Question: I have a textView, in that I am entering the data and I pressed on the enter it is going to next line and I entered some other data and I saved it.
The result I am getting is :

And it is stored in services like :
'''
{"PersonID":9416,"PeriodID":59130,"Notes":"tyyyttyt
ttrtrtrt
ttttrtrtr","PeriodDate":"2015-05-08T10:50:00"}
'''
But my requirement is that the string should be stored as :
> tyyyyttyt ttrttrt ttttrtrtr
I searched in google but I didn't get answer for this.
Can any one please help me to sort out this problem ?
I am very new to Objective C topics.
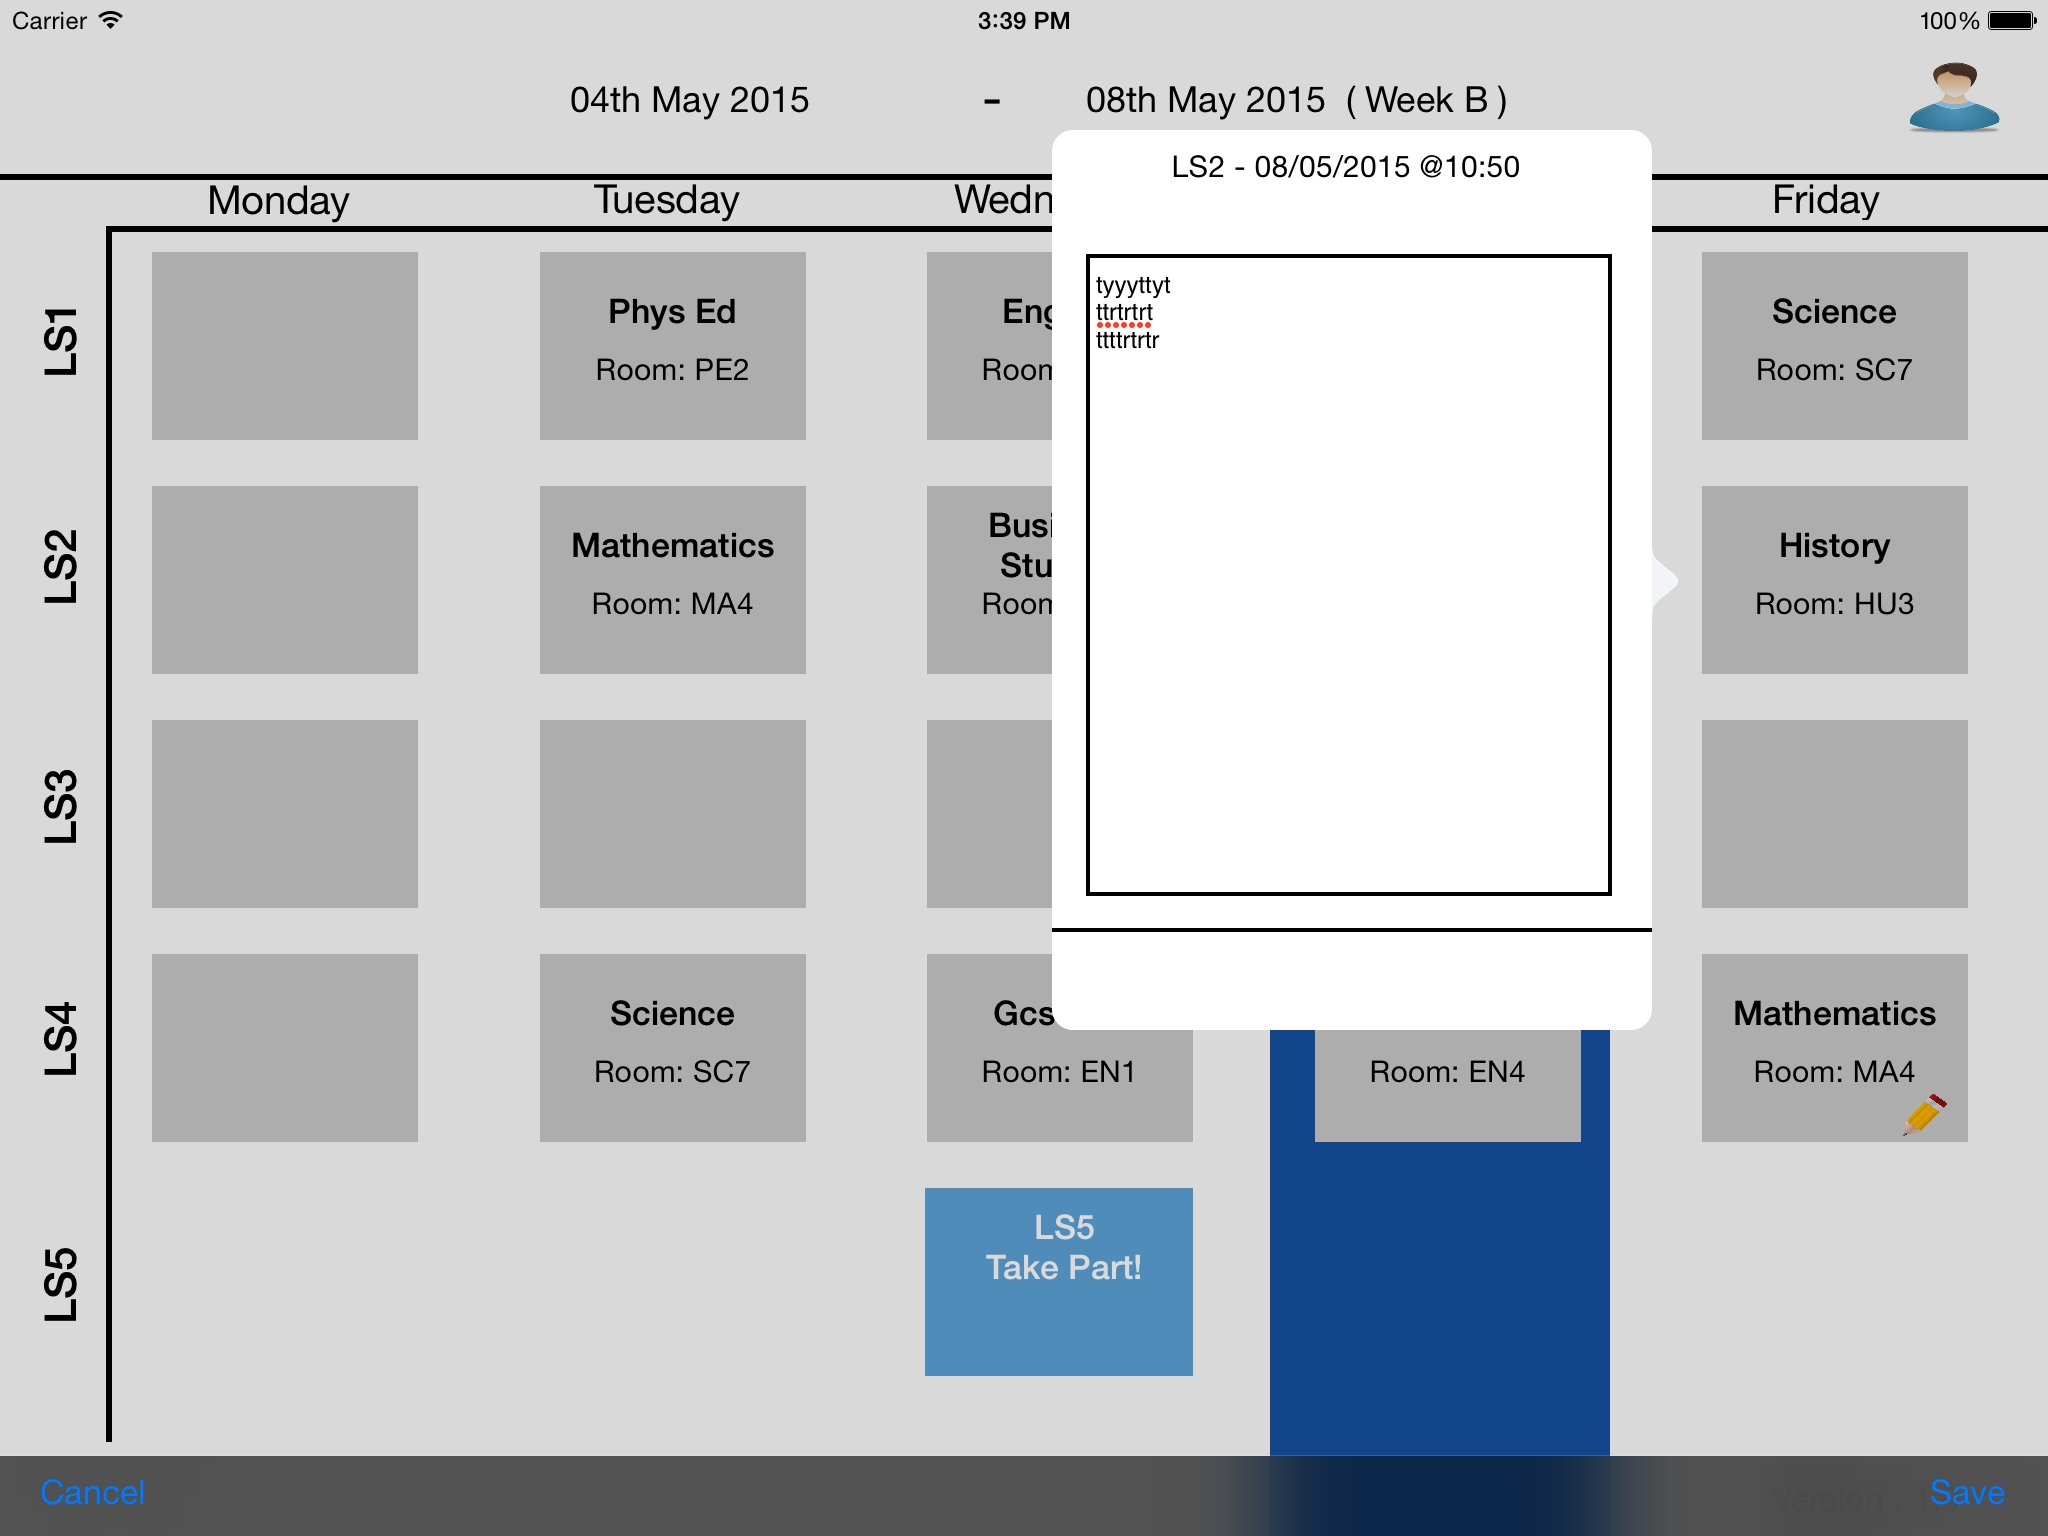
Answer: To remove new line from your string use following code:
'''
myString = [myString stringByReplacingOccurrencesOfString:@"
" withString:@" "];
'''
where 'myString' is the text you fetch from your 'UITextView'.
Hope this helps!